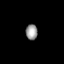
Tissue: prostate
Cell type: Epithelial cells
Senescence score: 0.7342
Nuclear area (px): 179
Mean DAPI intensity: 152.933